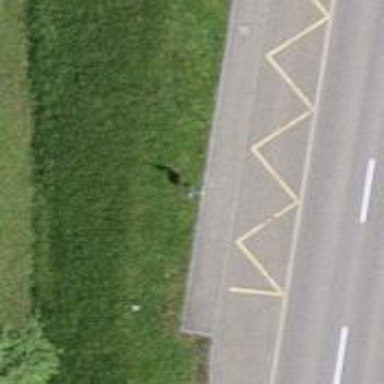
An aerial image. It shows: Bus stop with platform for public transport.